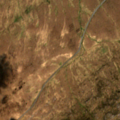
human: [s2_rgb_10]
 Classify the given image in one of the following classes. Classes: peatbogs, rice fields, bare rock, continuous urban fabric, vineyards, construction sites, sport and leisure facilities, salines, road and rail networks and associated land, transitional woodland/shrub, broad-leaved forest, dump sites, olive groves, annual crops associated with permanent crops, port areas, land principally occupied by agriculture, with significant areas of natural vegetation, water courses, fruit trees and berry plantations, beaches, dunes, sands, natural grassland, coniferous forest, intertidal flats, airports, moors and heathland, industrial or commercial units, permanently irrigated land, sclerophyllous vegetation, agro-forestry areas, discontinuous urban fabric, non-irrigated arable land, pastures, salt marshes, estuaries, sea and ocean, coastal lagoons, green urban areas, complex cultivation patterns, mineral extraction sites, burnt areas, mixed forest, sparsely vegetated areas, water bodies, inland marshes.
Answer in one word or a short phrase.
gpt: sparsely vegetated areas, peatbogs